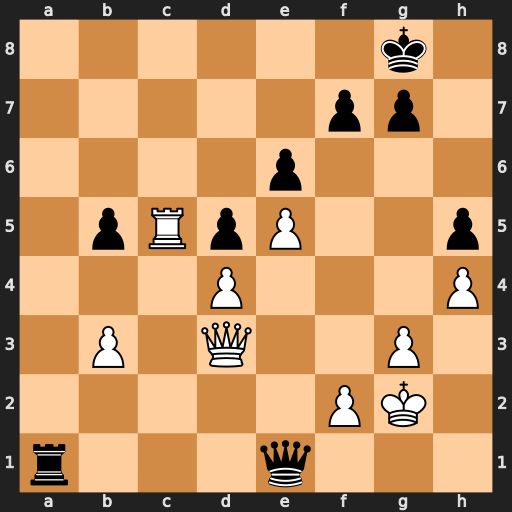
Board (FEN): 6k1/5pp1/4p3/1pRpP2p/3P3P/1P1Q2P1/5PK1/r3q3
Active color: w
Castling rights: -
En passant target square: -
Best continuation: Rc8#